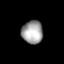
Tissue: lung
Cell type: Endothelial cells
Senescence score: 0.1938
Nuclear area (px): 477
Mean DAPI intensity: 160.69